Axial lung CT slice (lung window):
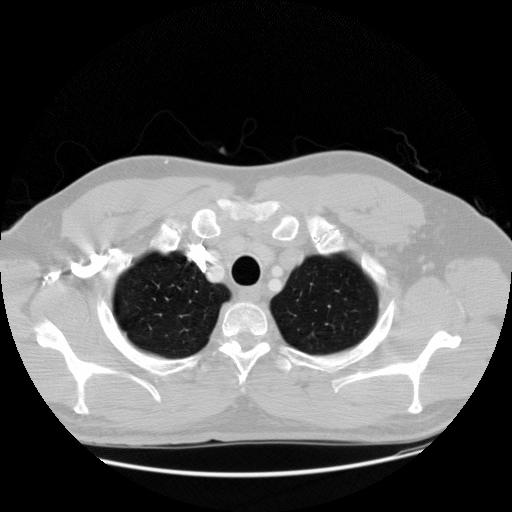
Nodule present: no